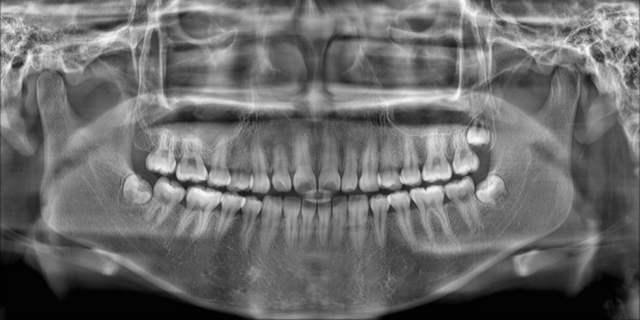
adult